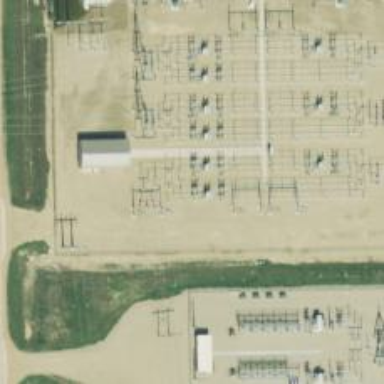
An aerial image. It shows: Switch for power supply.